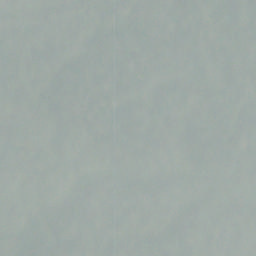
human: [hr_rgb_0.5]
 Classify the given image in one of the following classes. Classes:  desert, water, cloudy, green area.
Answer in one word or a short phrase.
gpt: cloudy